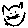
Label: cat